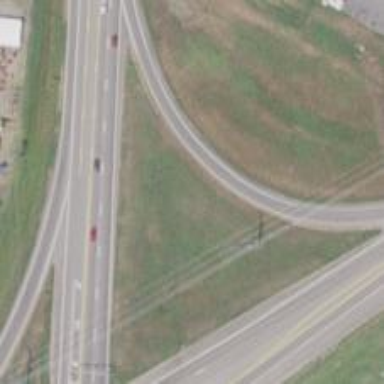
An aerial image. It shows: Primary link highway.